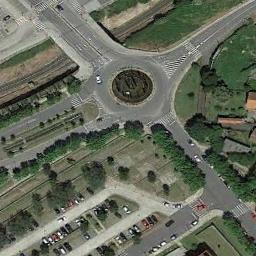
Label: roundabout